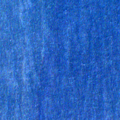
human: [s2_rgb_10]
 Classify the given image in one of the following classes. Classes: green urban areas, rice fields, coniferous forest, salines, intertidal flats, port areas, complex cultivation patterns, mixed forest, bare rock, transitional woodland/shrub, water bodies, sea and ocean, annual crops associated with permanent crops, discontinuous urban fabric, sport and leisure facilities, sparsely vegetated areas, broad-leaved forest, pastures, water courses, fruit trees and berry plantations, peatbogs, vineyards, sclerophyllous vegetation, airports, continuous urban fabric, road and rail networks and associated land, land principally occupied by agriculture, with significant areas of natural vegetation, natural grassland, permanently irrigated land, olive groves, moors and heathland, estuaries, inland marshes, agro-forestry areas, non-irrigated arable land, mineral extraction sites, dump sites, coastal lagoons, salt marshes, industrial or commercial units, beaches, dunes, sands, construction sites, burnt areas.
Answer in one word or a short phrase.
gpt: sea and ocean